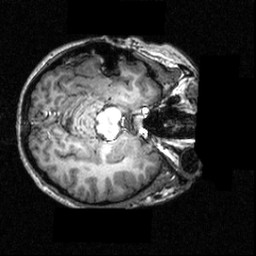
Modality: T1w
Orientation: axial
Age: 19
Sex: female
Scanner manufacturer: siemens
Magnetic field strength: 3.951 T
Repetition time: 1.5 s
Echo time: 0.00335 s